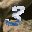
Label: 3